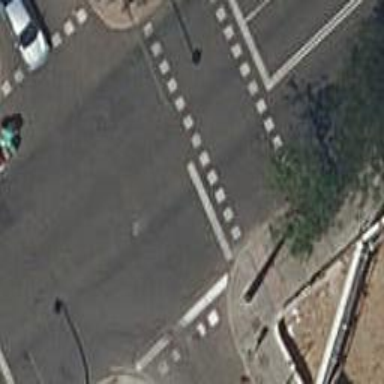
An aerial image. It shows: Road with traffic signals.